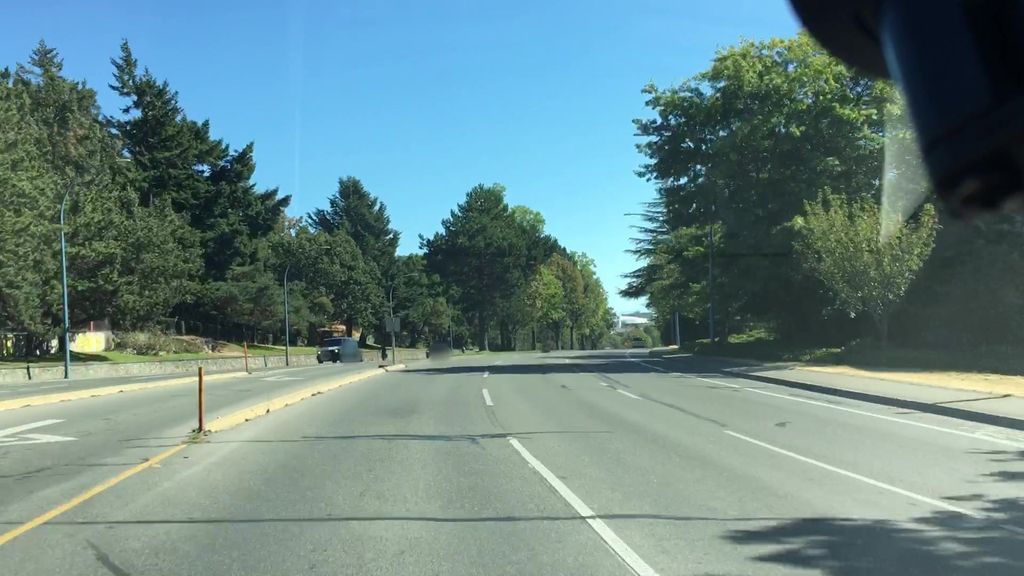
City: victoria